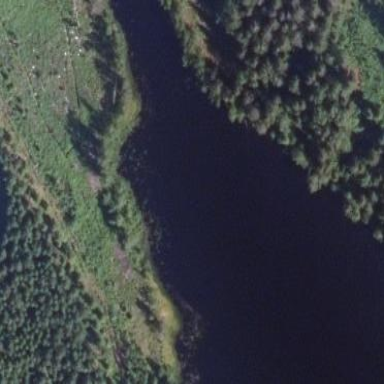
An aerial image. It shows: Serene lake surrounded by nature.